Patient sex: F
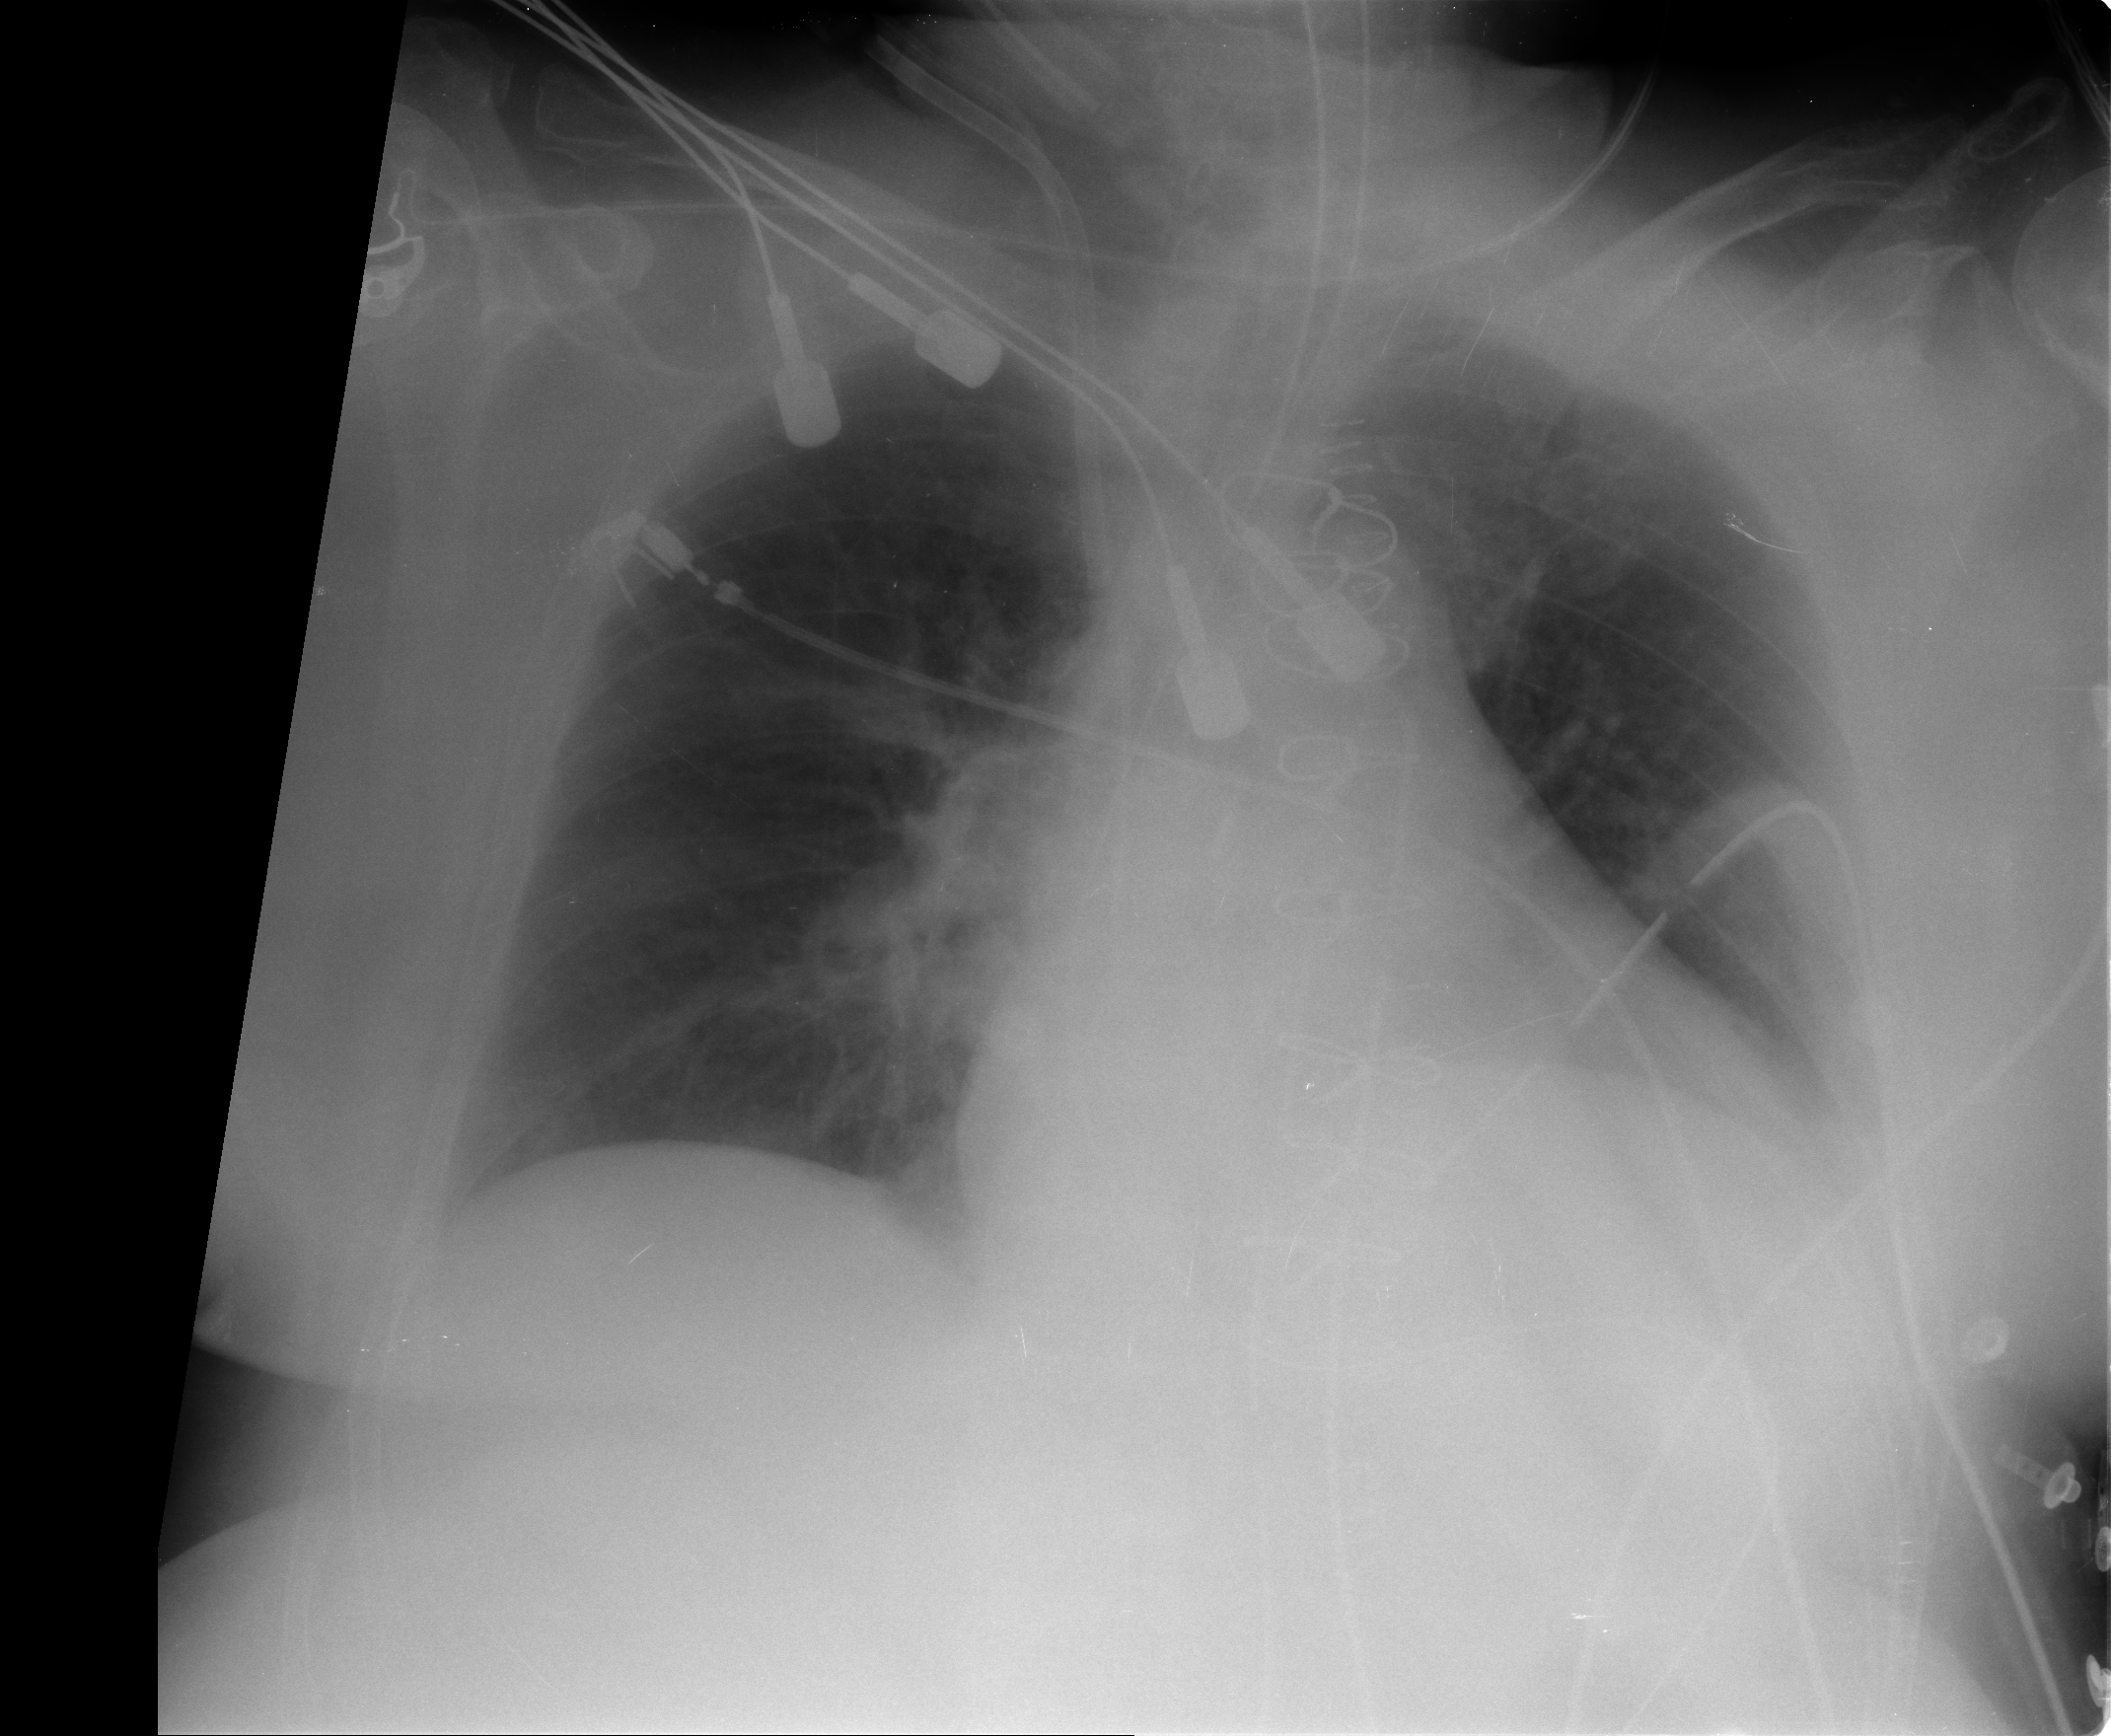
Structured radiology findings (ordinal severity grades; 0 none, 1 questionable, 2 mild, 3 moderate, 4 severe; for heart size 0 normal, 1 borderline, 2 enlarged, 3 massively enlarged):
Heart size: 2
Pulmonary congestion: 2
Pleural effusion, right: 0
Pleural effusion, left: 0
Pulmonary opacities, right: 2
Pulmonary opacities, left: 0
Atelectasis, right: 2
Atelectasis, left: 2